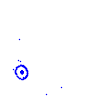
Particle: pion